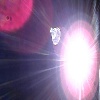
Label: sunburn